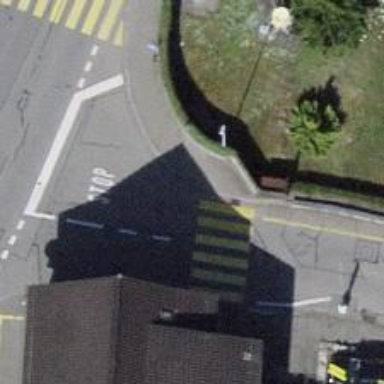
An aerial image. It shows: Uncontrolled zebra crossing with yellow markings.